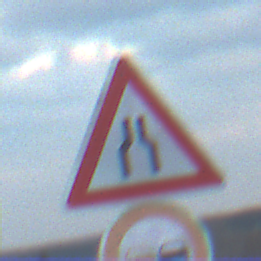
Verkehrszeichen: VerengteFahrbahn
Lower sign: Ueberholverbot
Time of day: SunriseSunset
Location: Outdoor (Beach)
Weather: PartlyCloudy
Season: NotSpecified
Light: Natural